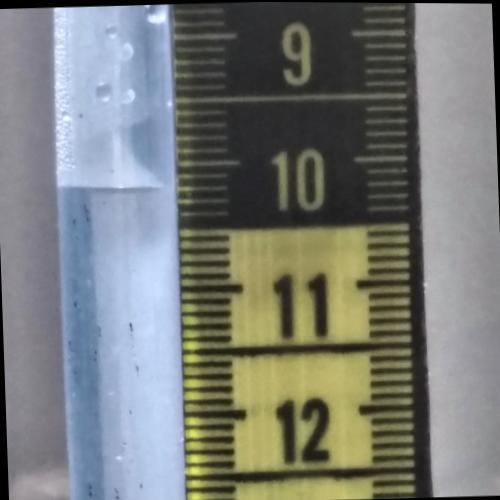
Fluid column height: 10.2 cm